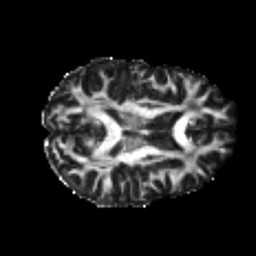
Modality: FA
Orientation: axial
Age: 22
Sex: female
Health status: healthy
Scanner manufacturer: philips
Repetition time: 7.384 s
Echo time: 0.08599 s